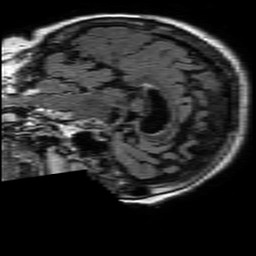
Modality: FLAIR
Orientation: sagittal
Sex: female
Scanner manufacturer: philips
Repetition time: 11 s
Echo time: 0.125 s